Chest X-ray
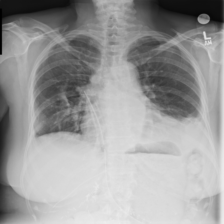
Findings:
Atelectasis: negative
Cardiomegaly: negative
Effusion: negative
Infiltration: negative
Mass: negative
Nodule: negative
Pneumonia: negative
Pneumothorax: negative
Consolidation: negative
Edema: negative
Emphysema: negative
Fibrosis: negative
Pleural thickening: negative
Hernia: negative